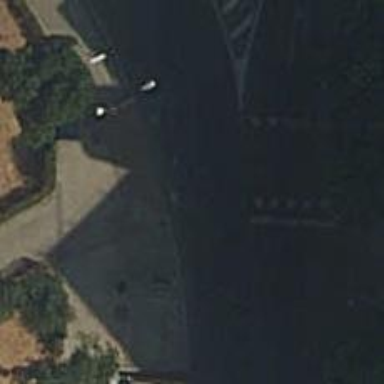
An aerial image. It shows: Road with traffic signals and zebra crossing with traffic signals.